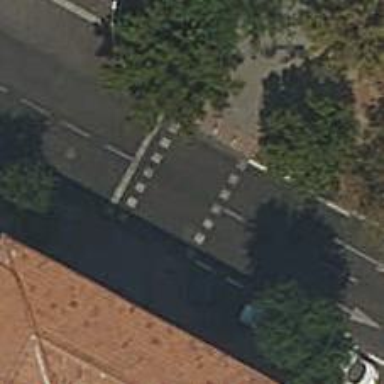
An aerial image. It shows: Crossing with traffic signals.